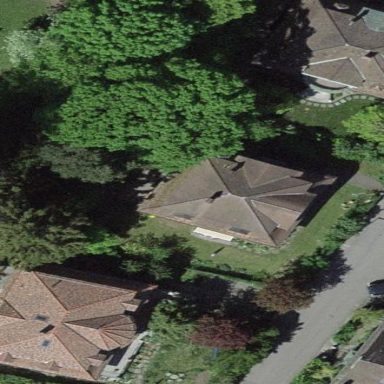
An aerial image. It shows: Residential building with mansard roof made of roof tiles.